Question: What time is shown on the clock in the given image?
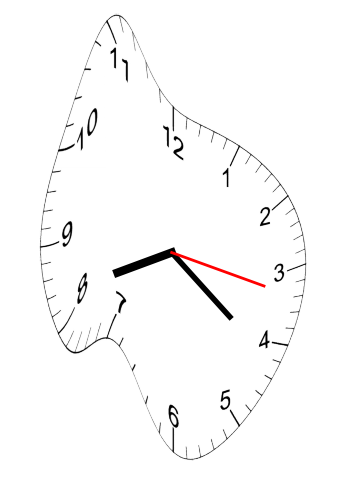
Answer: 08:21:17